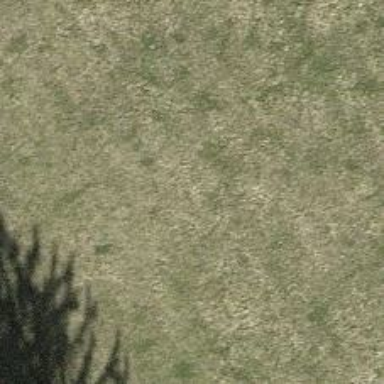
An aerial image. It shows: Grass path.